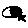
Label: moon